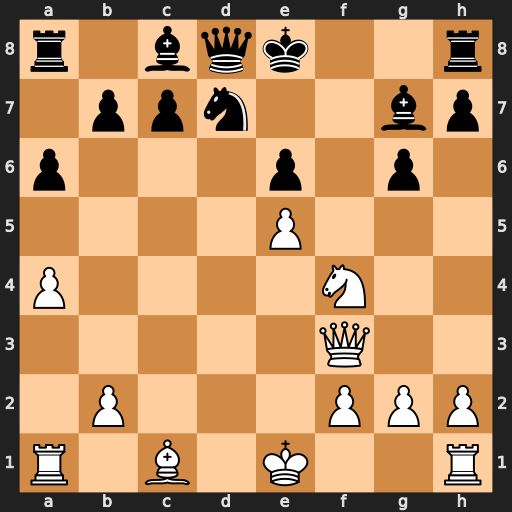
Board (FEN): r1bqk2r/1ppn2bp/p3p1p1/4P3/P4N2/5Q2/1P3PPP/R1B1K2R
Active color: w
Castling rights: KQkq
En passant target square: -
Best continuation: Nxe6 Qe7 Nxc7+